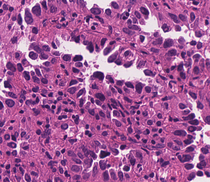
Tumor epithelial tissue: yes
Tumor-associated stroma tissue: no
Normal tissue: no